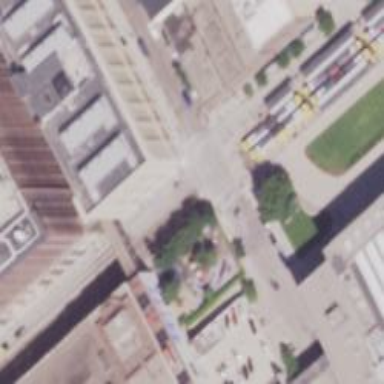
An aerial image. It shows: Light rail platform with shelter.